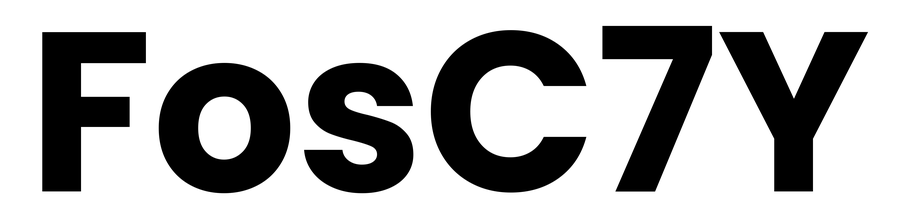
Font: Poppins-Bold